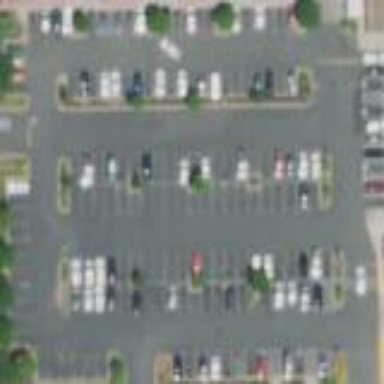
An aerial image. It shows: Parking area.